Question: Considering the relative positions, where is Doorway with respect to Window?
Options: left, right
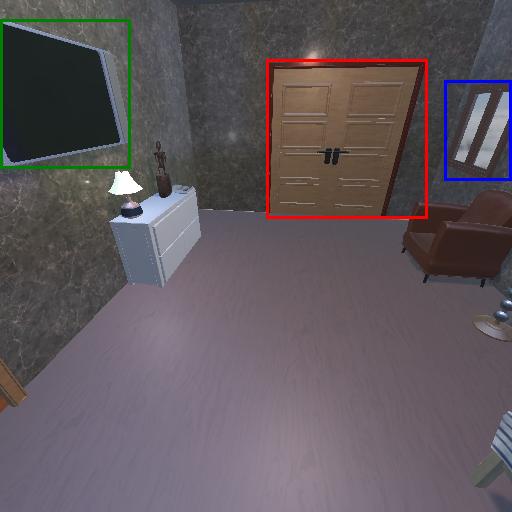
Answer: left